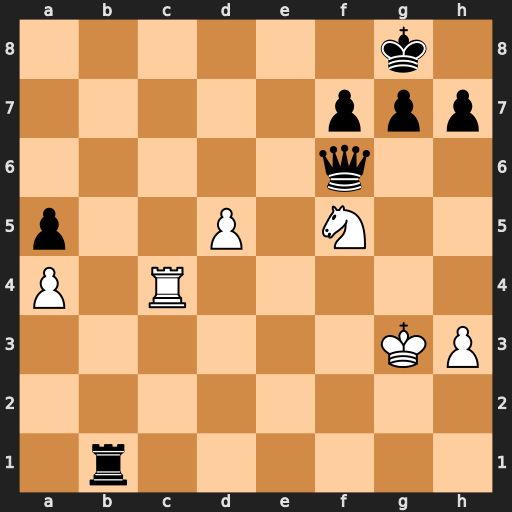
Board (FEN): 6k1/5ppp/5q2/p2P1N2/P1R5/6KP/8/1r6
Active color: w
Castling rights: -
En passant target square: -
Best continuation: Rc8+ Qd8 Rxd8#